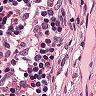
Metastatic tissue present: no